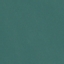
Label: SeaLake